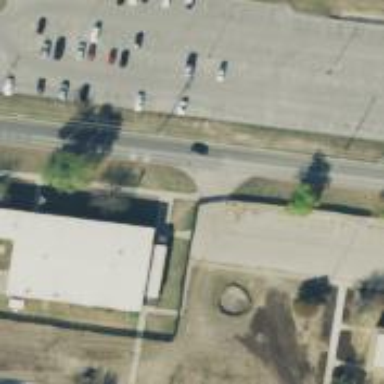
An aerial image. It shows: Asphalt footway.